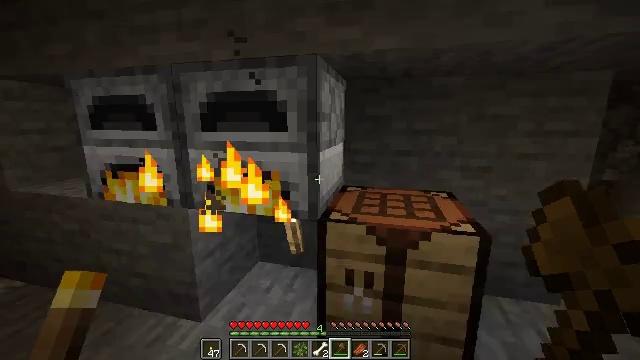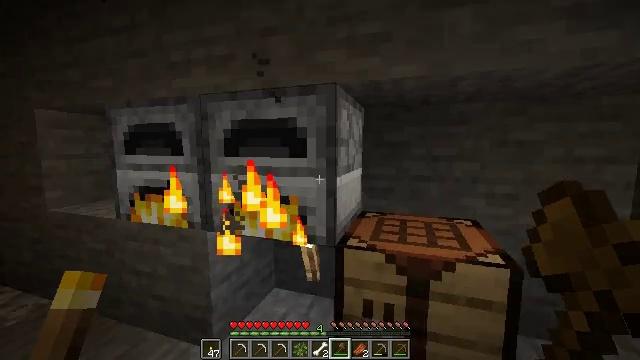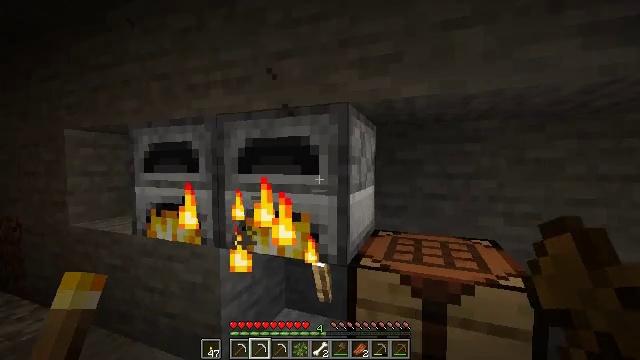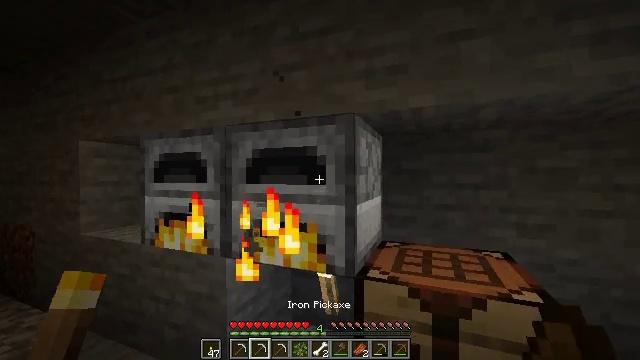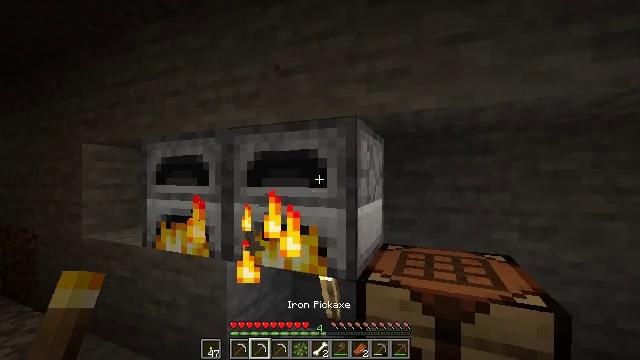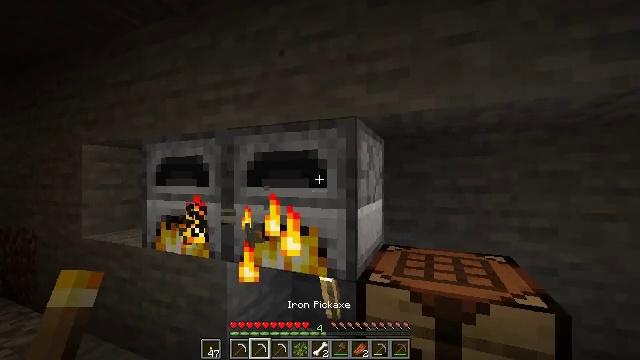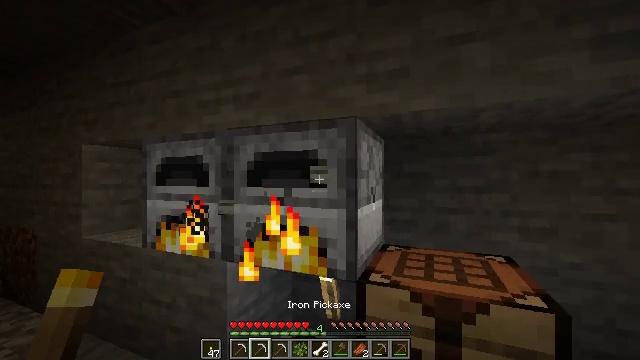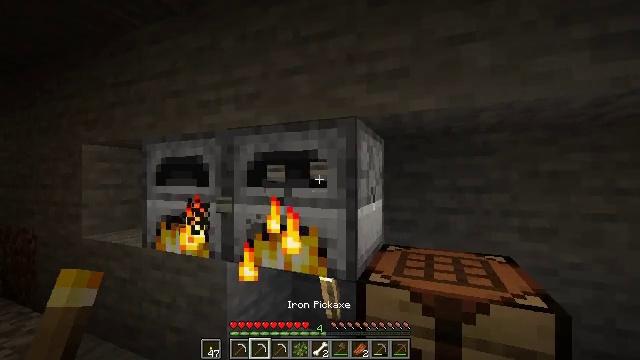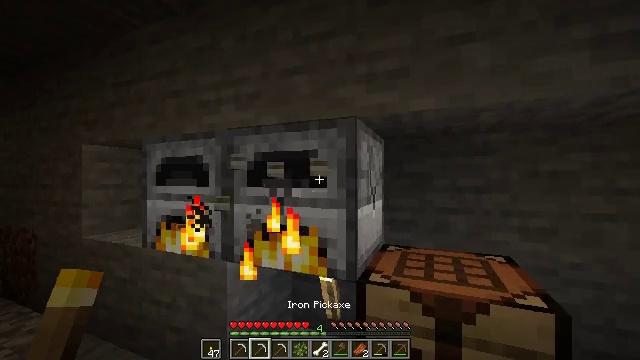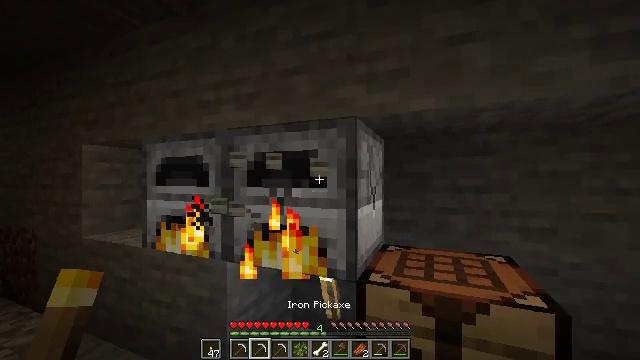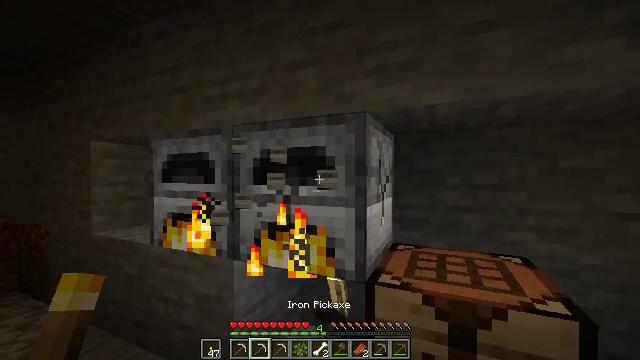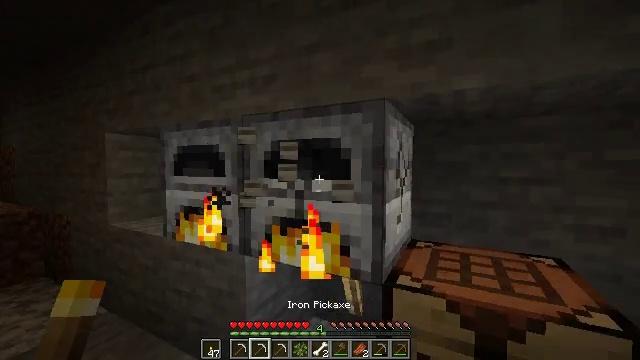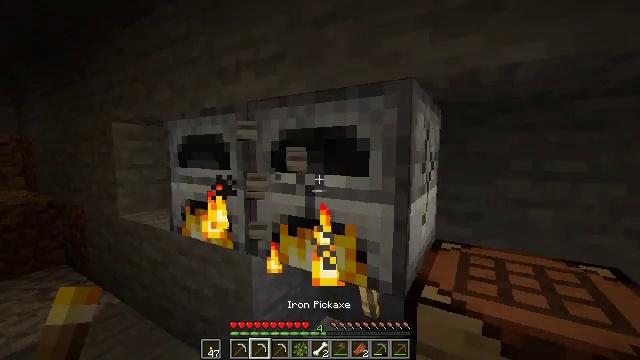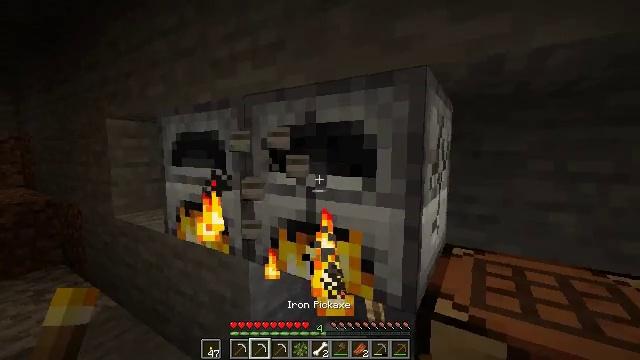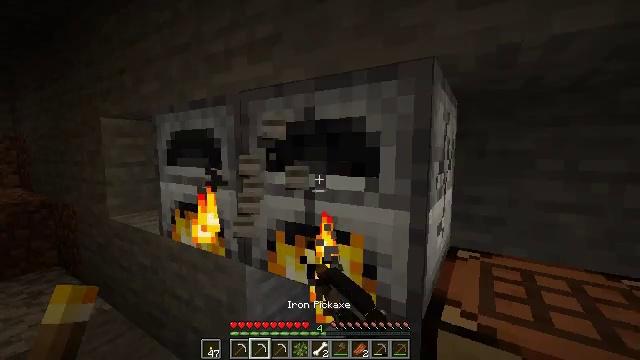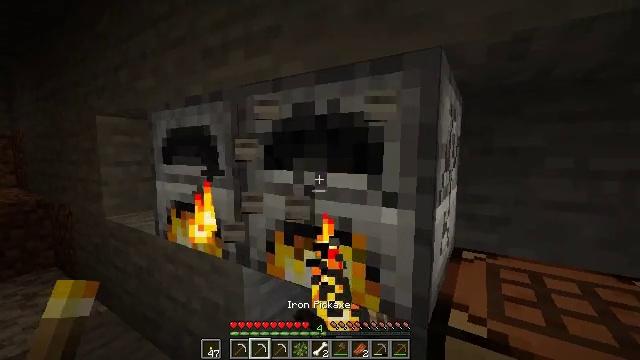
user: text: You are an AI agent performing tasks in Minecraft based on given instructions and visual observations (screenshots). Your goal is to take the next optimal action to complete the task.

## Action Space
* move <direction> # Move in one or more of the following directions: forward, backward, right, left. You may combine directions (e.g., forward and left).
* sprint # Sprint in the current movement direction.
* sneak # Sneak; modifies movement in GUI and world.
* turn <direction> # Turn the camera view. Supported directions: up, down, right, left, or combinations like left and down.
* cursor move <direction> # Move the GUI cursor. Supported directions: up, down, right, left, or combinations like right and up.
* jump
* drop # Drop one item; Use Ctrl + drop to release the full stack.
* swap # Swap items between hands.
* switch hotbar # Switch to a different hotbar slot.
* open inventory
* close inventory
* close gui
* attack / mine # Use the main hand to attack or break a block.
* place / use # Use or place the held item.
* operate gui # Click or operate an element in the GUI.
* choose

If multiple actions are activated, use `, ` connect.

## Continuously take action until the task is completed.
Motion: motion action
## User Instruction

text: Mine the furnace to collect it.
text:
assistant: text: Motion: turn left and up
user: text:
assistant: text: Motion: turn left and up, switch to hotbar 2
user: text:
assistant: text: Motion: turn left and up, switch to hotbar 2
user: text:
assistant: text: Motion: switch to hotbar 2
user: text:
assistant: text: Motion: attack / mine
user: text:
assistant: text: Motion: attack / mine
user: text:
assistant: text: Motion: attack / mine
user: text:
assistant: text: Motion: attack / mine
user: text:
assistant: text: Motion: attack / mine
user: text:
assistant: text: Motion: move forward, turn left, attack / mine
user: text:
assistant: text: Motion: move forward, turn left and down, attack / mine
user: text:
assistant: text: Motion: move forward, turn left and down, attack / mine
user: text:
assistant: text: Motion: attack / mine
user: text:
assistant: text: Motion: attack / mine
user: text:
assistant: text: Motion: attack / mine
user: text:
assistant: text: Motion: attack / mine
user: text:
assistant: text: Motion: attack / mine
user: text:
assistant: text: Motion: attack / mine
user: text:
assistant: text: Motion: turn left, attack / mine
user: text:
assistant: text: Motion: turn left, attack / mine
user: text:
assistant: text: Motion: attack / mine
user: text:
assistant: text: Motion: attack / mine
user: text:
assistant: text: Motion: move forward, turn left, attack / mine
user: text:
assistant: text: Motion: move forward, turn left, attack / mine
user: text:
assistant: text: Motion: move forward, turn left, attack / mine
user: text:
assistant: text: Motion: move forward, attack / mine
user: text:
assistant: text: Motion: attack / mine
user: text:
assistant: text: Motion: attack / mine
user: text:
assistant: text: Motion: turn left, attack / mine
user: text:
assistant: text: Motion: turn left, attack / mine